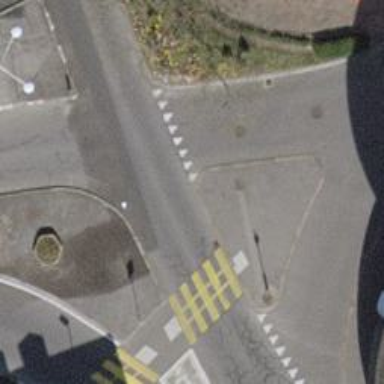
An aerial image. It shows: Road with "give way" sign.